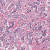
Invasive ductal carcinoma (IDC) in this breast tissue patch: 1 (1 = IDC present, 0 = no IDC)